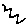
Label: zigzag